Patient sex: F
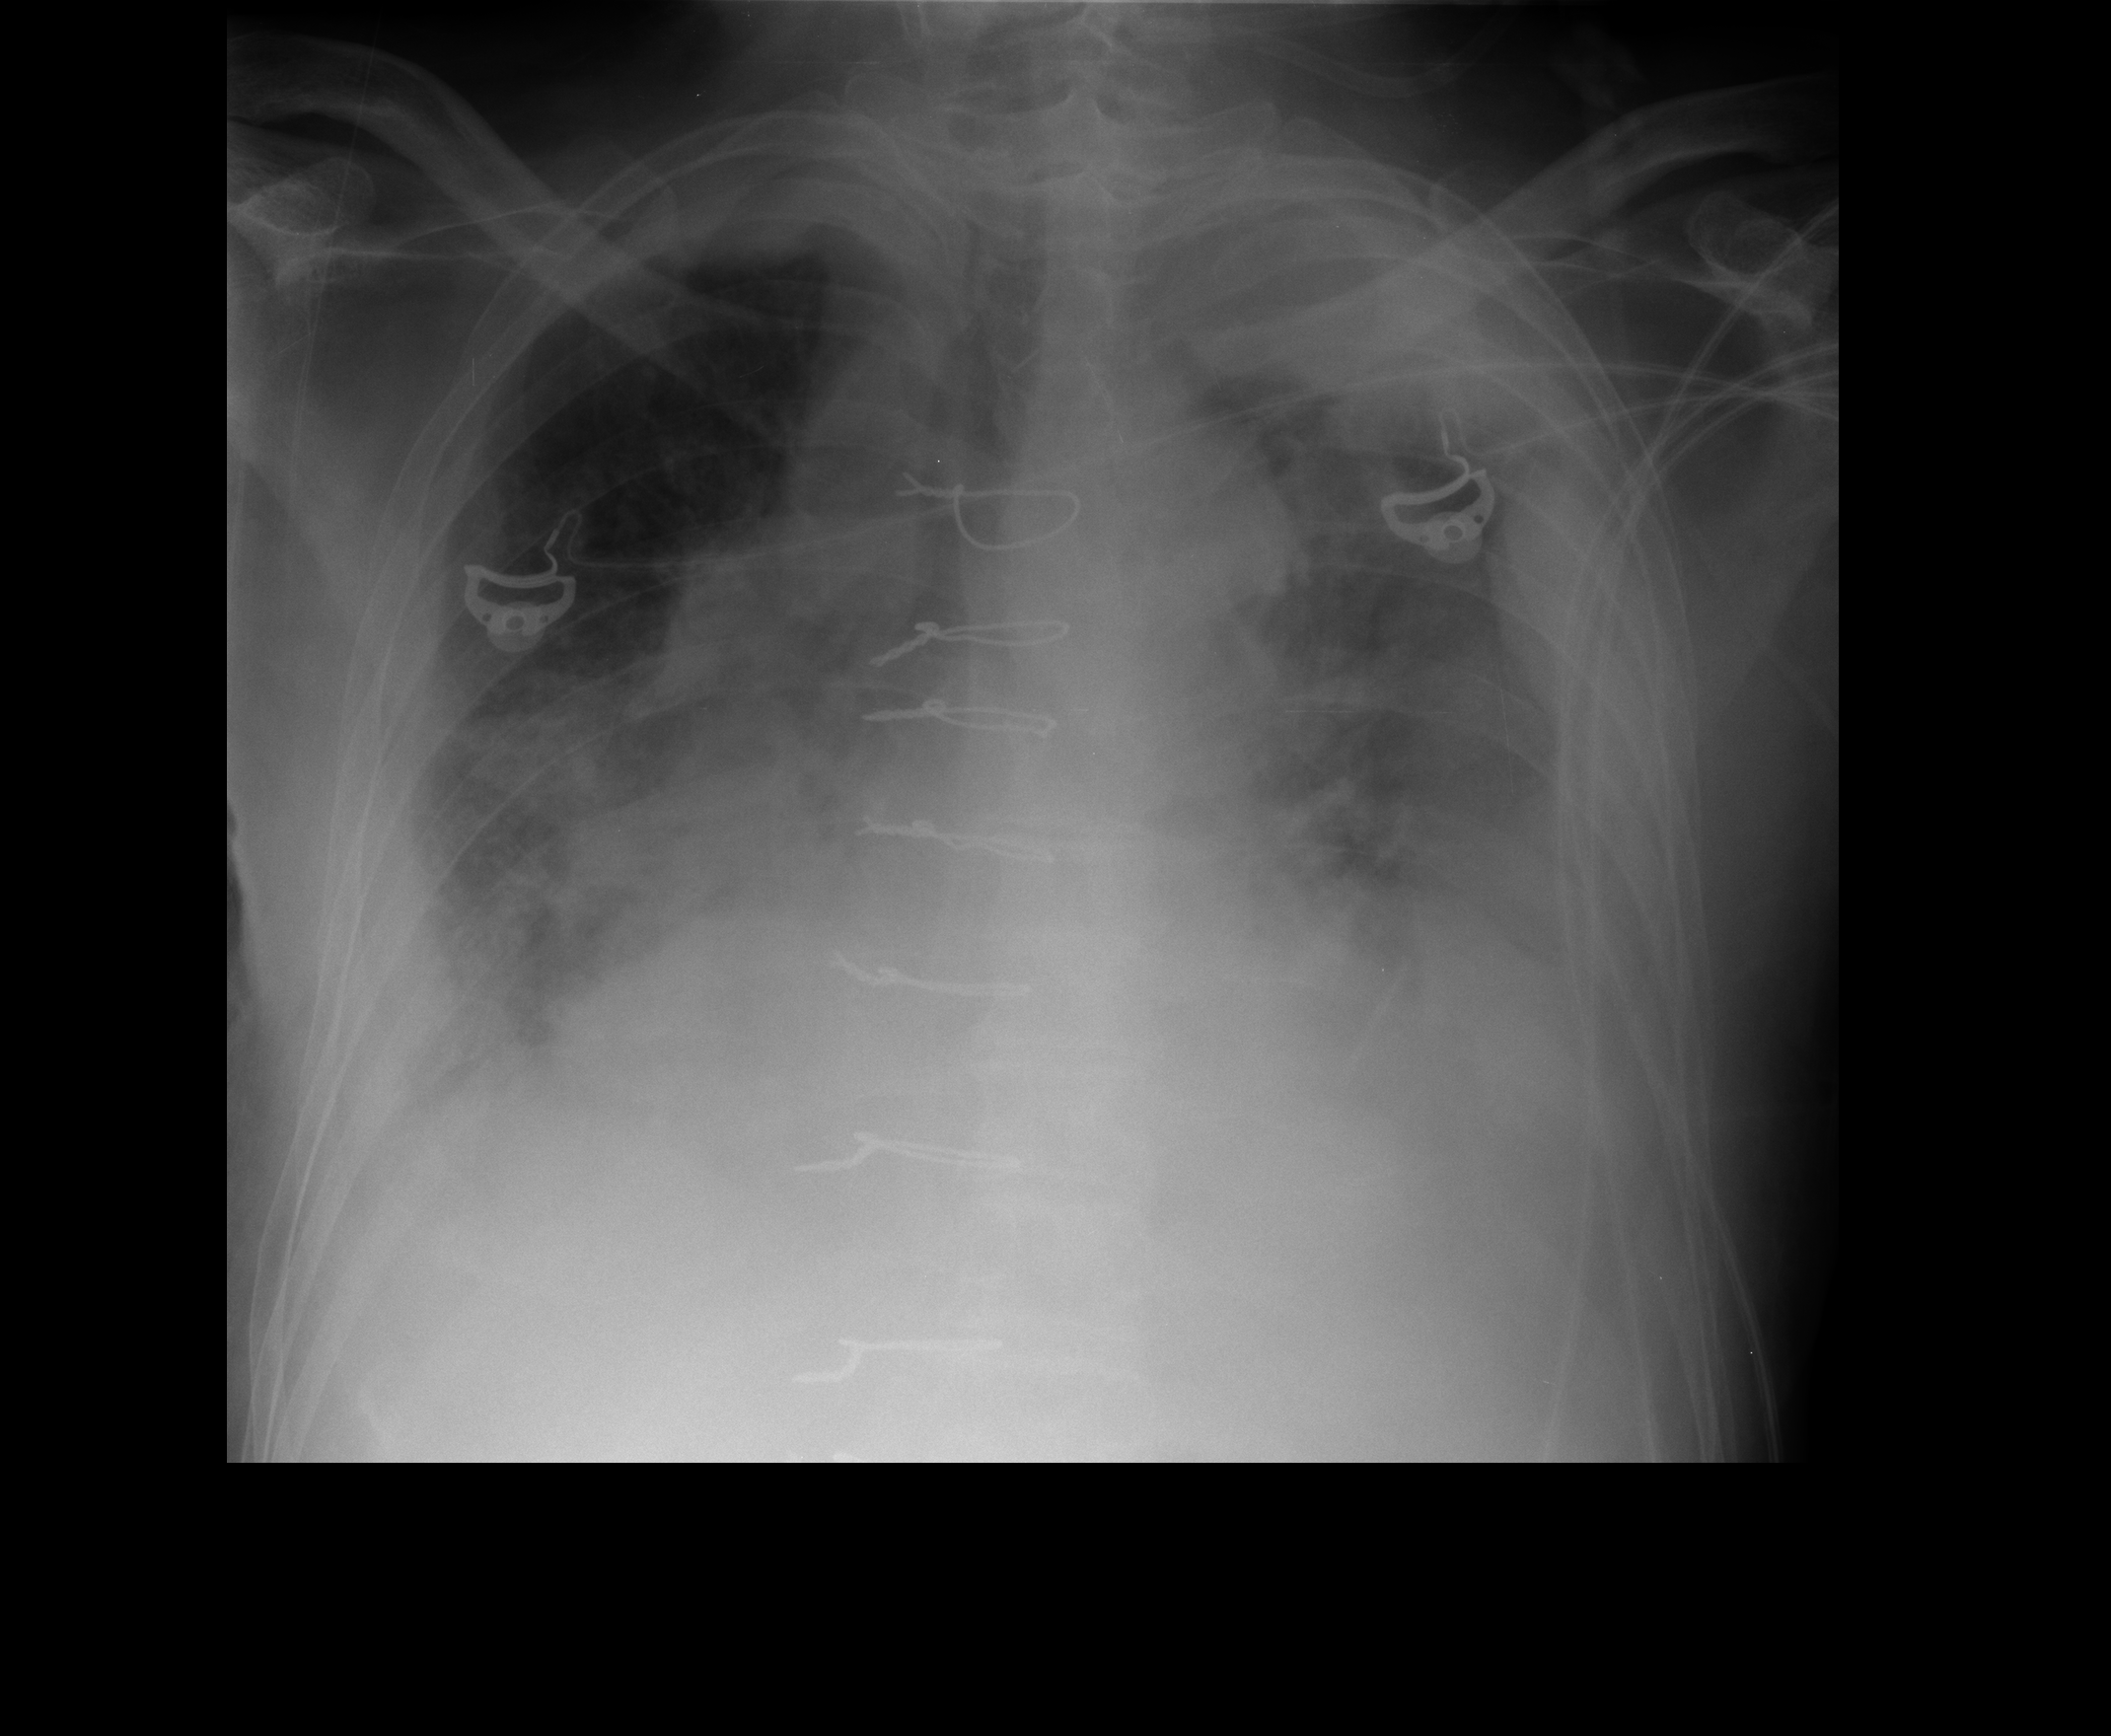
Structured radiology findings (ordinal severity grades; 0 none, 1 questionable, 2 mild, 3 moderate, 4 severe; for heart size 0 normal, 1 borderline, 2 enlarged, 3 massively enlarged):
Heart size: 2
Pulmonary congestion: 3
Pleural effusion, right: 2
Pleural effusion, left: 3
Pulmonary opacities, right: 2
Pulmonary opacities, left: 2
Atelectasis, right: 2
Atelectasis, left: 3